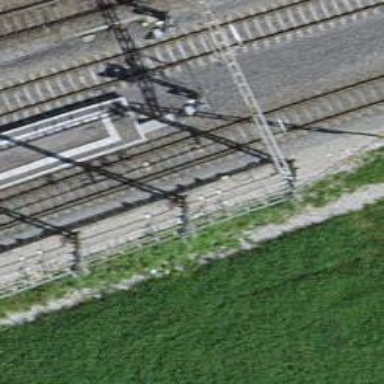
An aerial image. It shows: Railway signal.